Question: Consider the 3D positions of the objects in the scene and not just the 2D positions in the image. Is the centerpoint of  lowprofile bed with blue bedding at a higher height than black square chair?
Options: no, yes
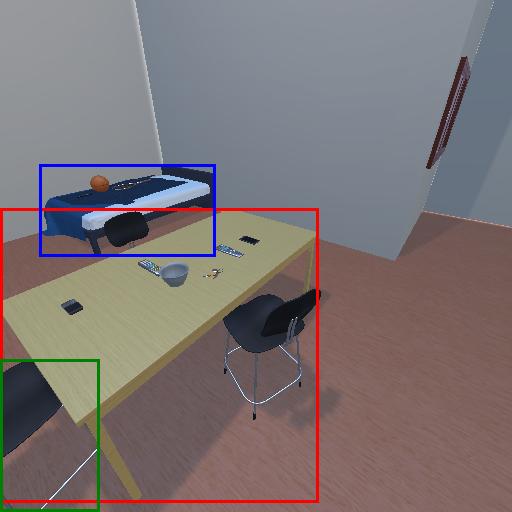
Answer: no